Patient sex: F
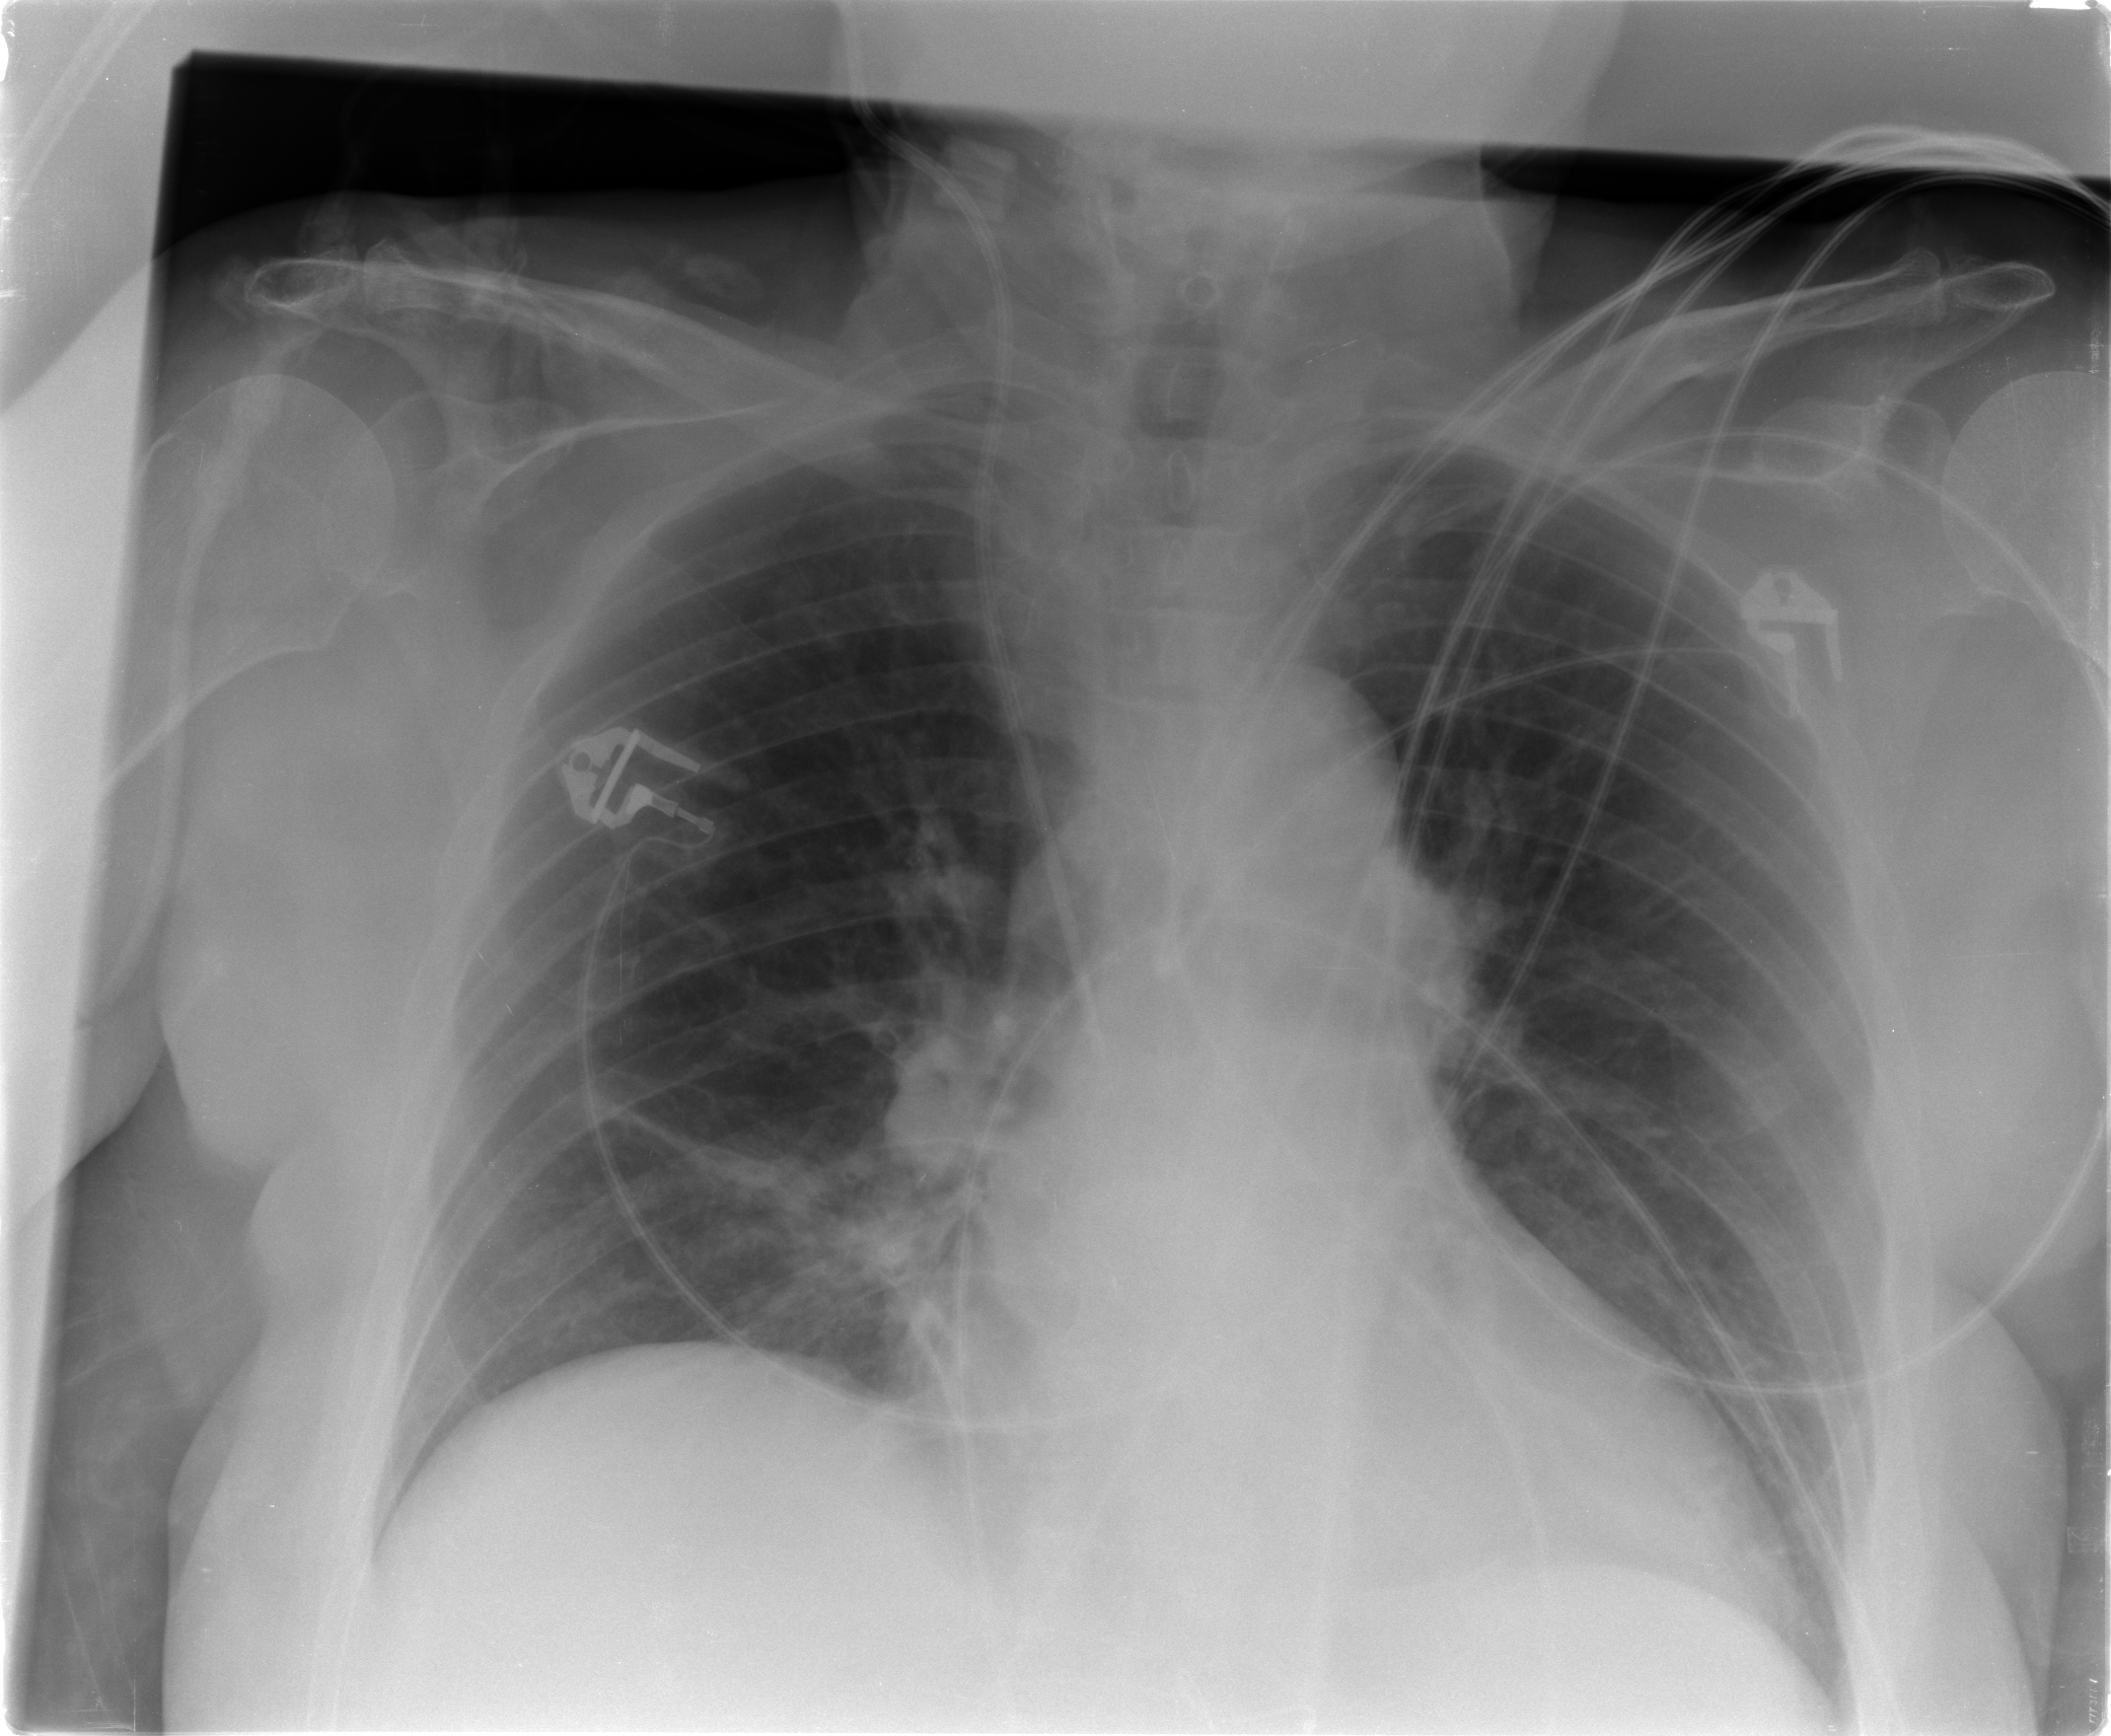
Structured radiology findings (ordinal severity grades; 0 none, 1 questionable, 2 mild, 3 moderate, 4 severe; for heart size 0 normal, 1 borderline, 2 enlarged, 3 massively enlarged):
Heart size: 0
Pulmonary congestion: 0
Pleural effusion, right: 0
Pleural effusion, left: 1
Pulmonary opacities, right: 0
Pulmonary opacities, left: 0
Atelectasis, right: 2
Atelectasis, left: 2